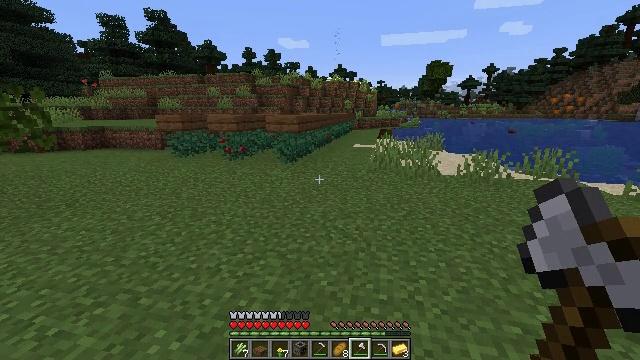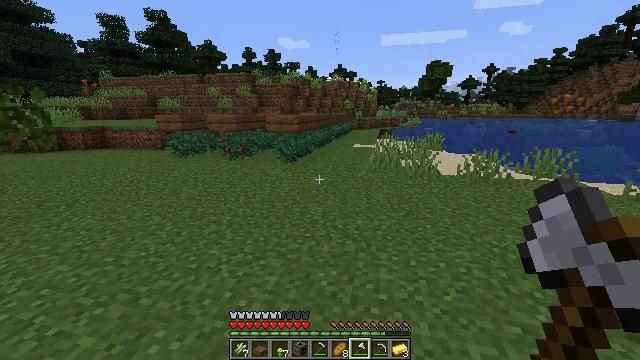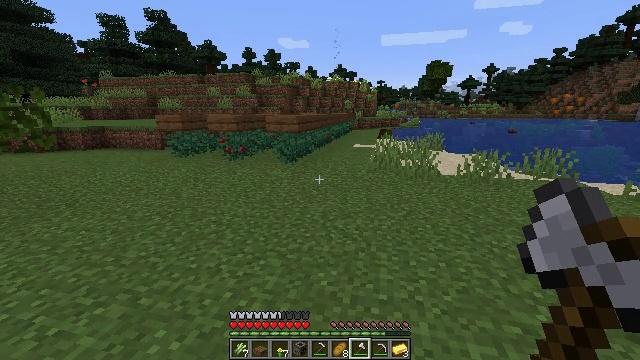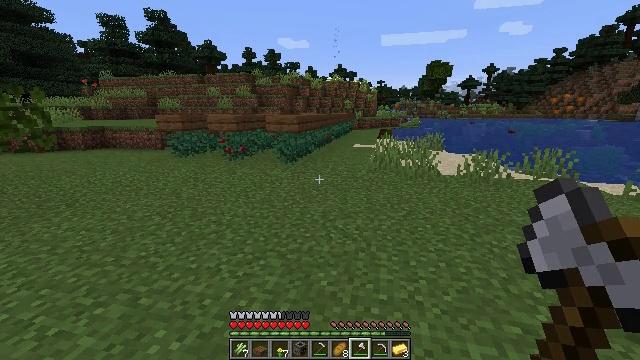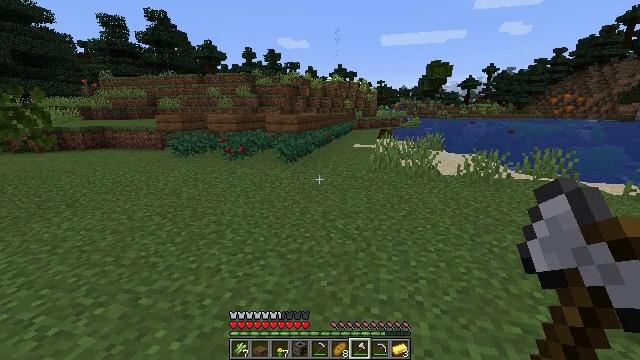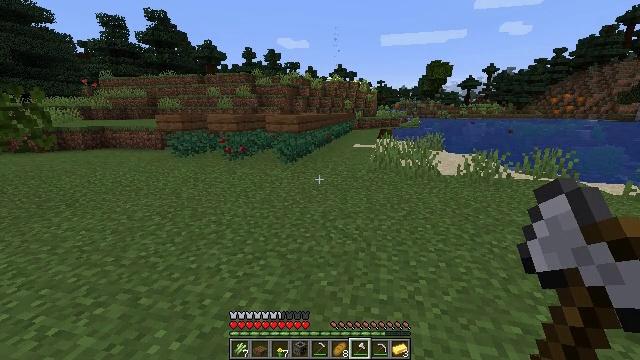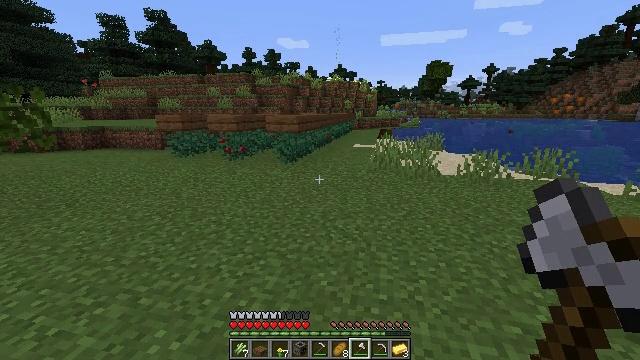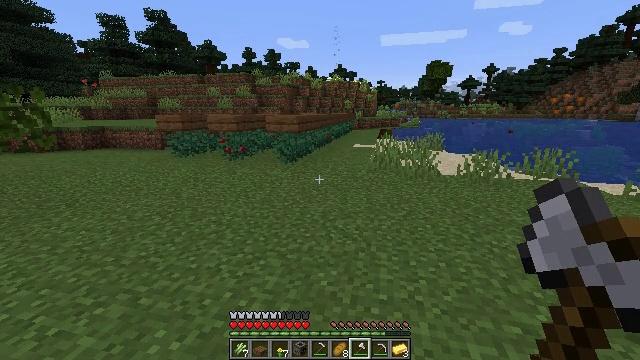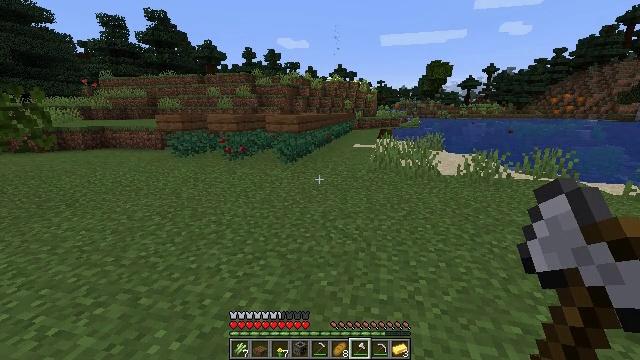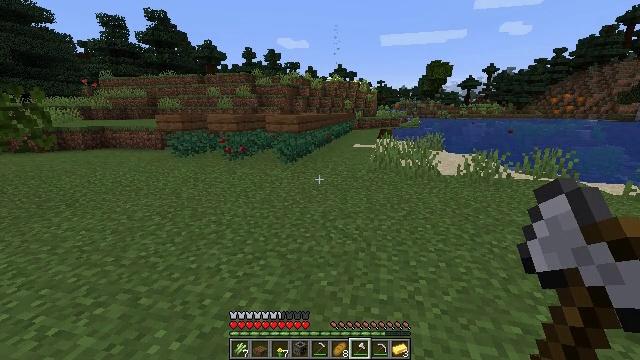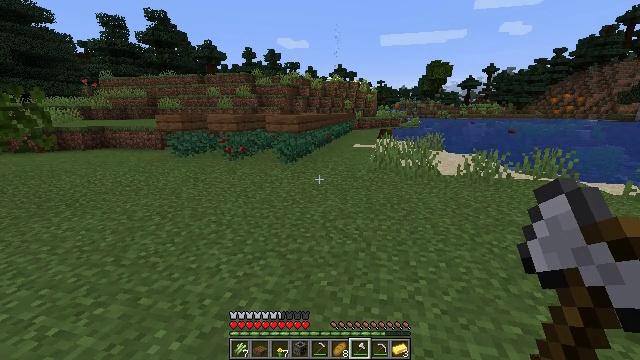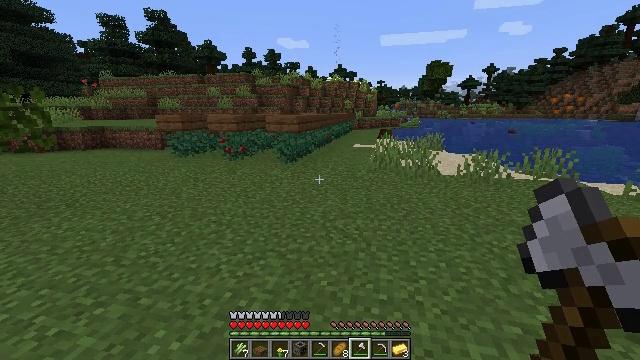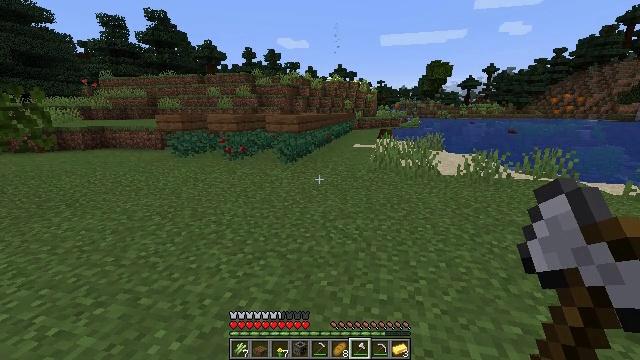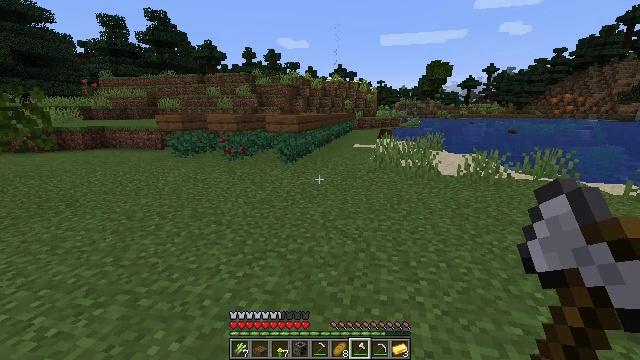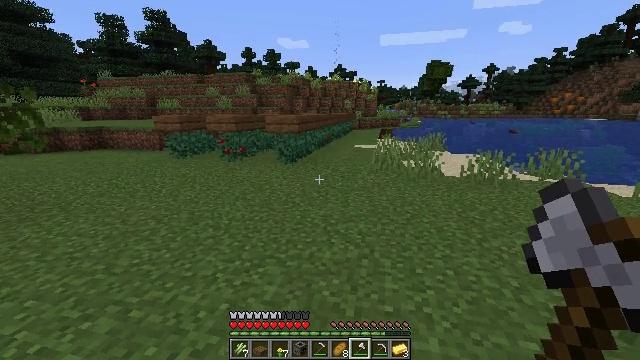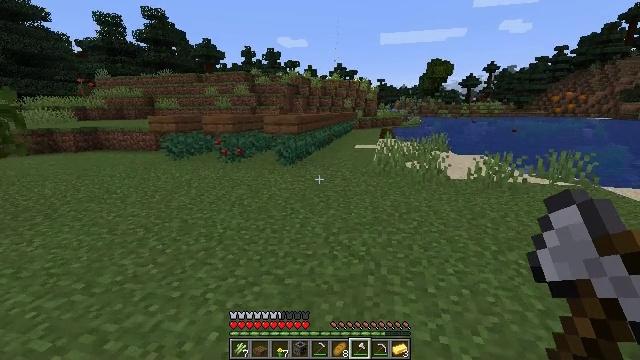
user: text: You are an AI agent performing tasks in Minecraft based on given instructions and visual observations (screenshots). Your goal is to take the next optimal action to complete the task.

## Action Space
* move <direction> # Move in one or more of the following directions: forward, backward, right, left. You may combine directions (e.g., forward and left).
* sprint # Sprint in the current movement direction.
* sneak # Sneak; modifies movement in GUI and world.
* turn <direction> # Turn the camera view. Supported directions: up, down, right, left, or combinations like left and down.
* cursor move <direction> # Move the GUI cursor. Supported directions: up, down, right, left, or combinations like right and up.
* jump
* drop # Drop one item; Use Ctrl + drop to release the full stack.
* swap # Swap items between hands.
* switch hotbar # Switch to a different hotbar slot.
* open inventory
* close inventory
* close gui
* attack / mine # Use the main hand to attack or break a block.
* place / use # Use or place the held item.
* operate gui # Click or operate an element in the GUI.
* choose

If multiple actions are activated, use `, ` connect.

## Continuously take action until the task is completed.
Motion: motion action
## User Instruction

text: Break the purple bed to move it.
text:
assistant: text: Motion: no_op
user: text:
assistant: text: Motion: no_op
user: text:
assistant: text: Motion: no_op
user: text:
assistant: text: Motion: no_op
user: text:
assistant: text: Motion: no_op
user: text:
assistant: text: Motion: no_op
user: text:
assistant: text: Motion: no_op
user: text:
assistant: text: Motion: no_op
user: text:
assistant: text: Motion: no_op
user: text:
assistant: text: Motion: no_op
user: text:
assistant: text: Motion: no_op
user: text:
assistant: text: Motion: no_op
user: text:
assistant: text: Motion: move forward
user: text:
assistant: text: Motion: move forward
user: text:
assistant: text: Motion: move forward
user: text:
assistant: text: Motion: move forward
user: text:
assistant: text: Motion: move forward
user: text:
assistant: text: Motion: move forward
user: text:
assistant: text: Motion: move forward, turn left
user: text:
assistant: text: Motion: move forward, turn left
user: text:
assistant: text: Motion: move forward
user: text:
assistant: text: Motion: move forward, sprint, turn right
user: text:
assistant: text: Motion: move forward, sprint
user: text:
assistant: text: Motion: move forward, sprint
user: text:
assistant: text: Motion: move forward, sprint
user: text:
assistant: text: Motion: move forward
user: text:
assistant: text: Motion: move forward, turn left
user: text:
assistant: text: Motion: move forward, turn left
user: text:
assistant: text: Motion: move forward, sprint, turn left
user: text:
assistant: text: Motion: move forward, sprint, turn left